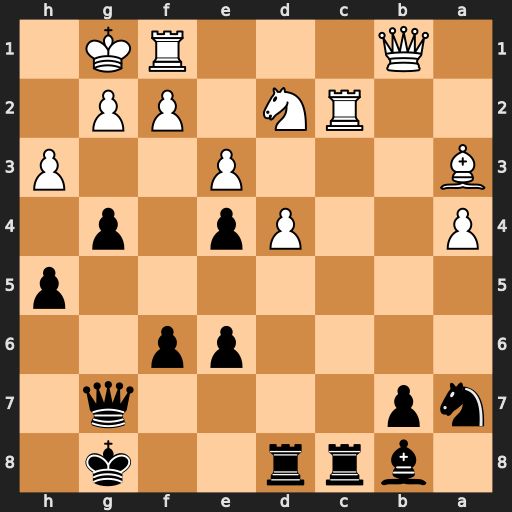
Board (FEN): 1brr2k1/np4q1/4pp2/7p/P2Pp1p1/B3P2P/2RN1PP1/1Q3RK1
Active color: b
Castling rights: -
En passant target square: -
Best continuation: gxh3 g3 Bxg3 Kh1 Bh2